九年级 · 度量几何学
如图, Rt $\triangle A B C$ 中, $\angle C=90^{\circ}, A C=6, B C=8, C D$ 为直径的 $\odot 0$ 与 $A B$ 相切于 $E$, 则 $\odot 0$ 的半径是 ( $\quad$ )

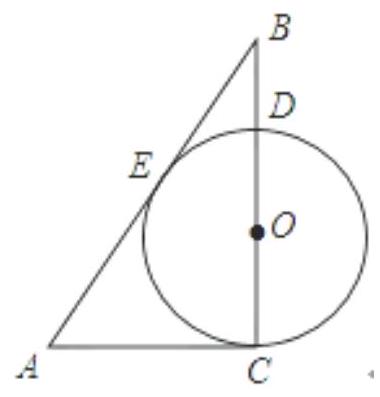
A. 2
B. 2.5
C. 3
D. 4
答案: C
解析: 【分析】由图可知 $\mathrm{AE}=6, \mathrm{BE}=4$, 根据切割线定理可求出 $\mathrm{BD}$ 为 2 , 所以 $\mathrm{CD}$ 为 $6, \odot 0$ 半径为 3 .

解: $\because \mathrm{AC}, \mathrm{AE}$ 为 $\odot 0$ 的切线,

$\therefore \mathrm{AC}=\mathrm{AE}=6$,
根据勾股定理可知 $\mathrm{AB}=10$,

$\therefore \mathrm{BE}=4$

根据切割线定理有,

$\mathrm{BE}^{2}=\mathrm{BD} \times \mathrm{BC}$ 可得，

$B D=2$,

$\therefore \mathrm{CD}=6$,

$\therefore \odot 0$ 半径为 3 .

故选 C.